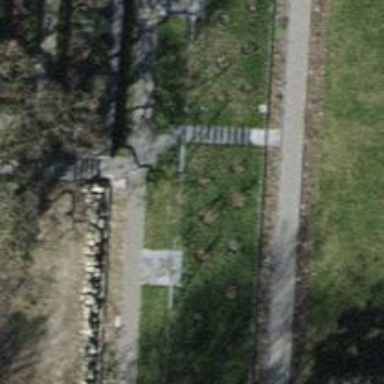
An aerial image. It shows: Pebblestone path.